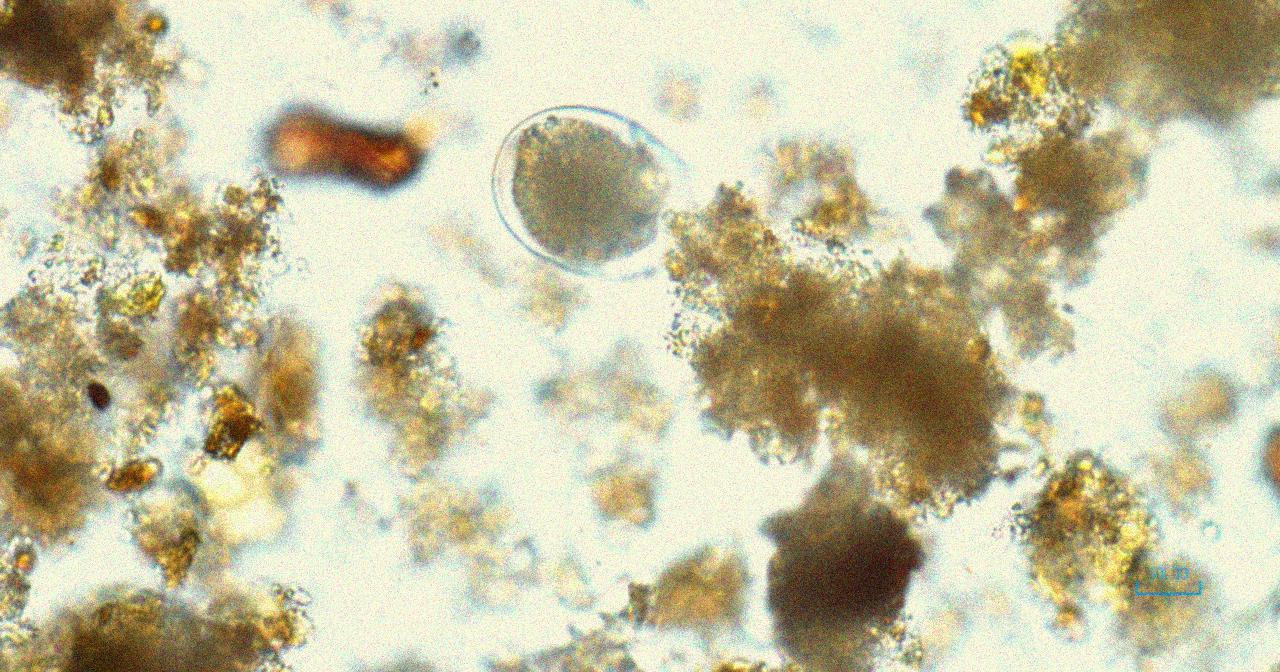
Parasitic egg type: Hookworm egg